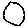
Label: circle